Aerial crown-view tile of a tropical tree (Barro Colorado Island, Panama), acquired 20250616:
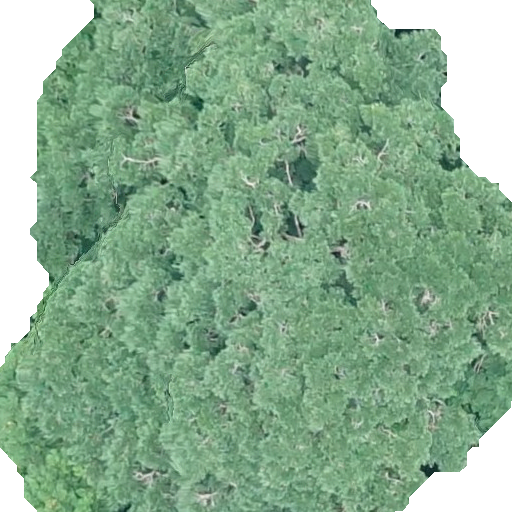
Species: Calophyllum longifolium
GBIF accepted scientific name: Calophyllum longifolium
Crown area: 378.051 m²